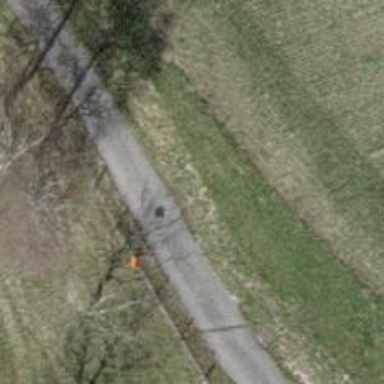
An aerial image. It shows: Aerial orange marker.